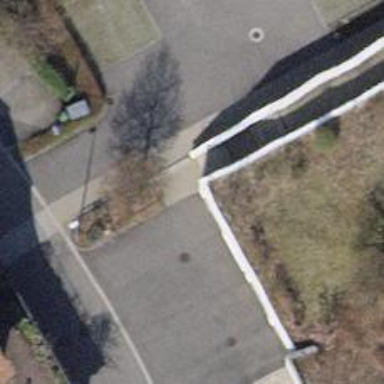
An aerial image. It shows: Retaining wall.